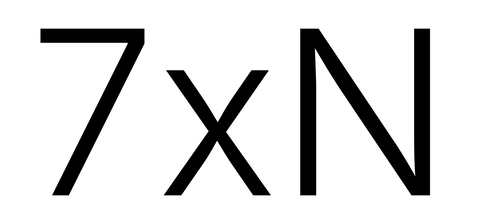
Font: Inter_Light